Question: I am using the scatterplot matrix example in d3.js. I have successfully used it with my data. However I noticed that when I use the mouse crosshairs to begin selection of an area to highlight the points within, the start point of the selection region is offset from where I click. How do I fix this? Here is a link and a screenshot for the example
<URL>:

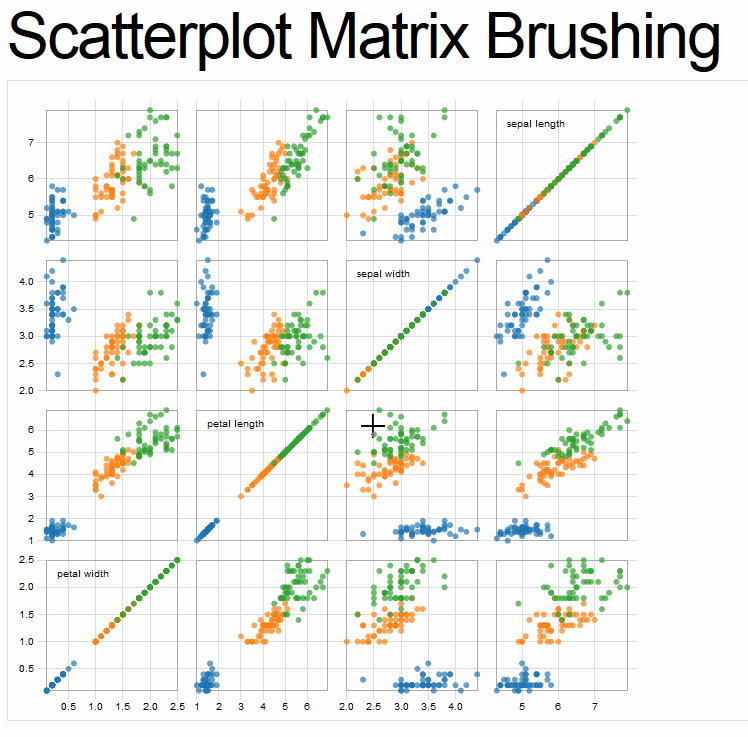
Answer: Just checked on Mozilla and found that the following property in <URL>
'''
svg {
font: 10px sans-serif;
padding: 10px;
}
'''
changing padding to 0px make the code run happily. If you need padding, you may add margin as a workaround.